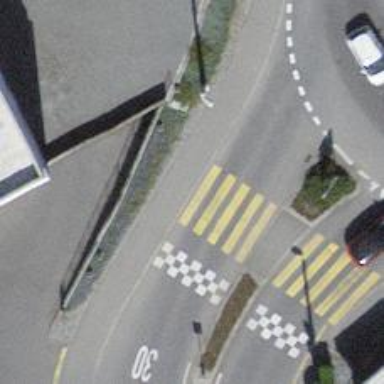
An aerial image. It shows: Kerb serving as barrier.